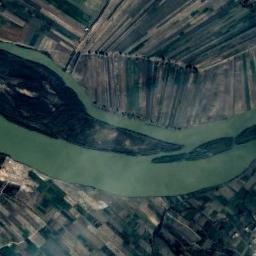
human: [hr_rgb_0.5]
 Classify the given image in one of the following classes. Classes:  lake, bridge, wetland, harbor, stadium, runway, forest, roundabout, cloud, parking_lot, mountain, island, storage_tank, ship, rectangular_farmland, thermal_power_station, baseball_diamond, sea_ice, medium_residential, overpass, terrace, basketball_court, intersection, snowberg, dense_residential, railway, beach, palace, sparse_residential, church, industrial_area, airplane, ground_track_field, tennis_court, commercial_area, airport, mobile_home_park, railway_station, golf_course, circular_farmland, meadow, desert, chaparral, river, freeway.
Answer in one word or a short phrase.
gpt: river